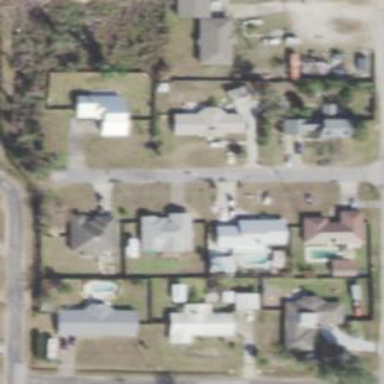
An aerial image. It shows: Single-family residential area.